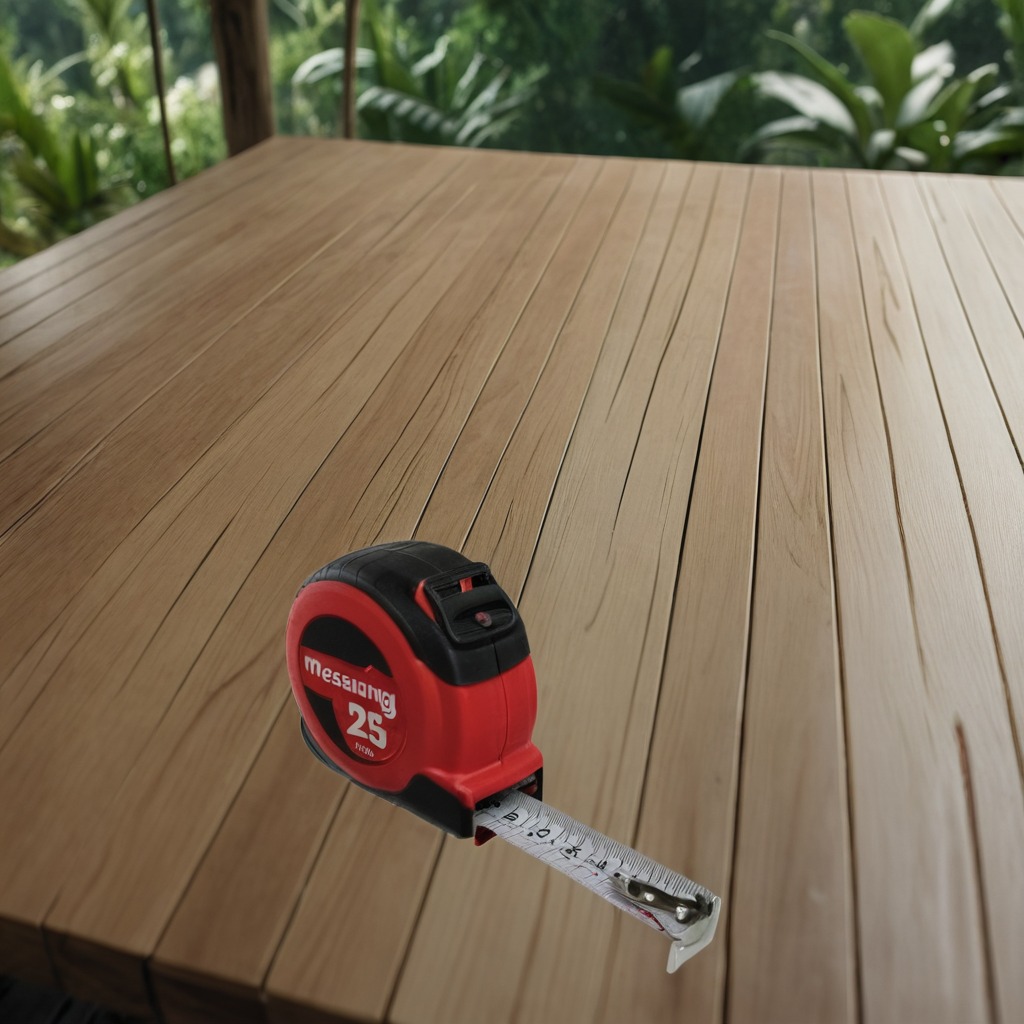
A measuring tape lies on a wooden table inside a jungle field workshop tent.